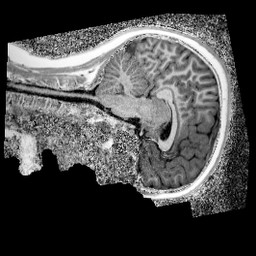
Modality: UNIT1_denoised
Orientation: sagittal
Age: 12
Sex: female
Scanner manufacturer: siemens
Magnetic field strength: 3 T
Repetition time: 4 s
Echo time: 0.00299 s